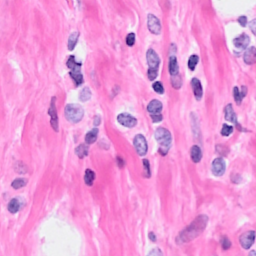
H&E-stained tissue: Breast